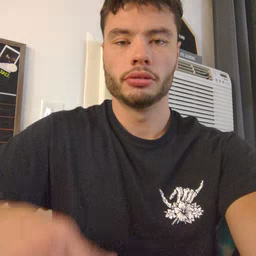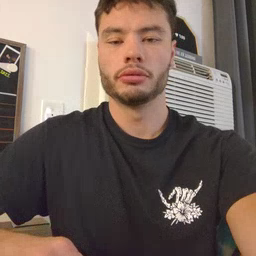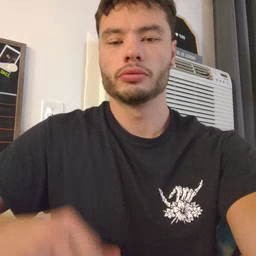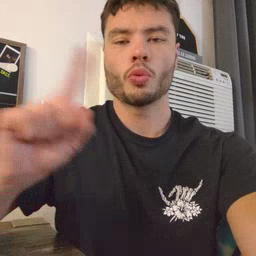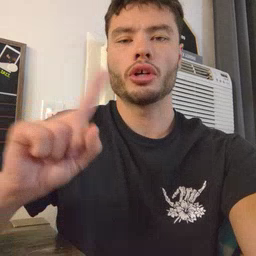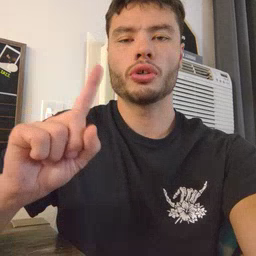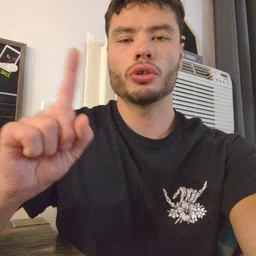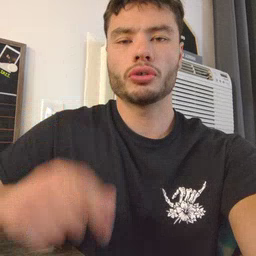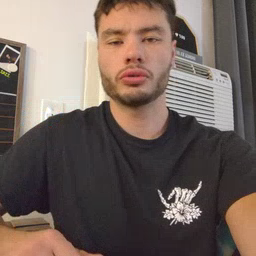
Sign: where